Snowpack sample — Buffalo Mountain, Silverthorne, Colorado, USA (2/22/26, 2:02 PM MST)
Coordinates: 39.622, -106.113
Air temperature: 33 °F
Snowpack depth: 63 cm
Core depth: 50 cm
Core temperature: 28.4 °F
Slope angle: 11°, slope face: 116°
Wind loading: low
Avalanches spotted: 0
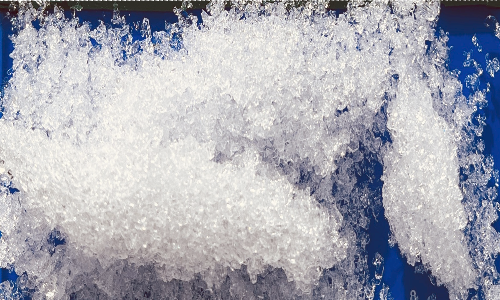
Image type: core
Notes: In a firebreak similar to site 1, minimal wind loading with no spotted avalanches (not many faces in view though)